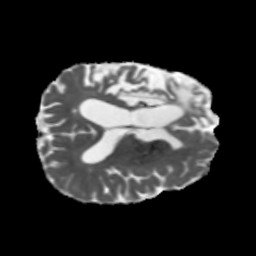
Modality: MD
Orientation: axial
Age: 56
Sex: male
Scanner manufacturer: siemens
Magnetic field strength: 3 T
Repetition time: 5.47 s
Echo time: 0.0854 s